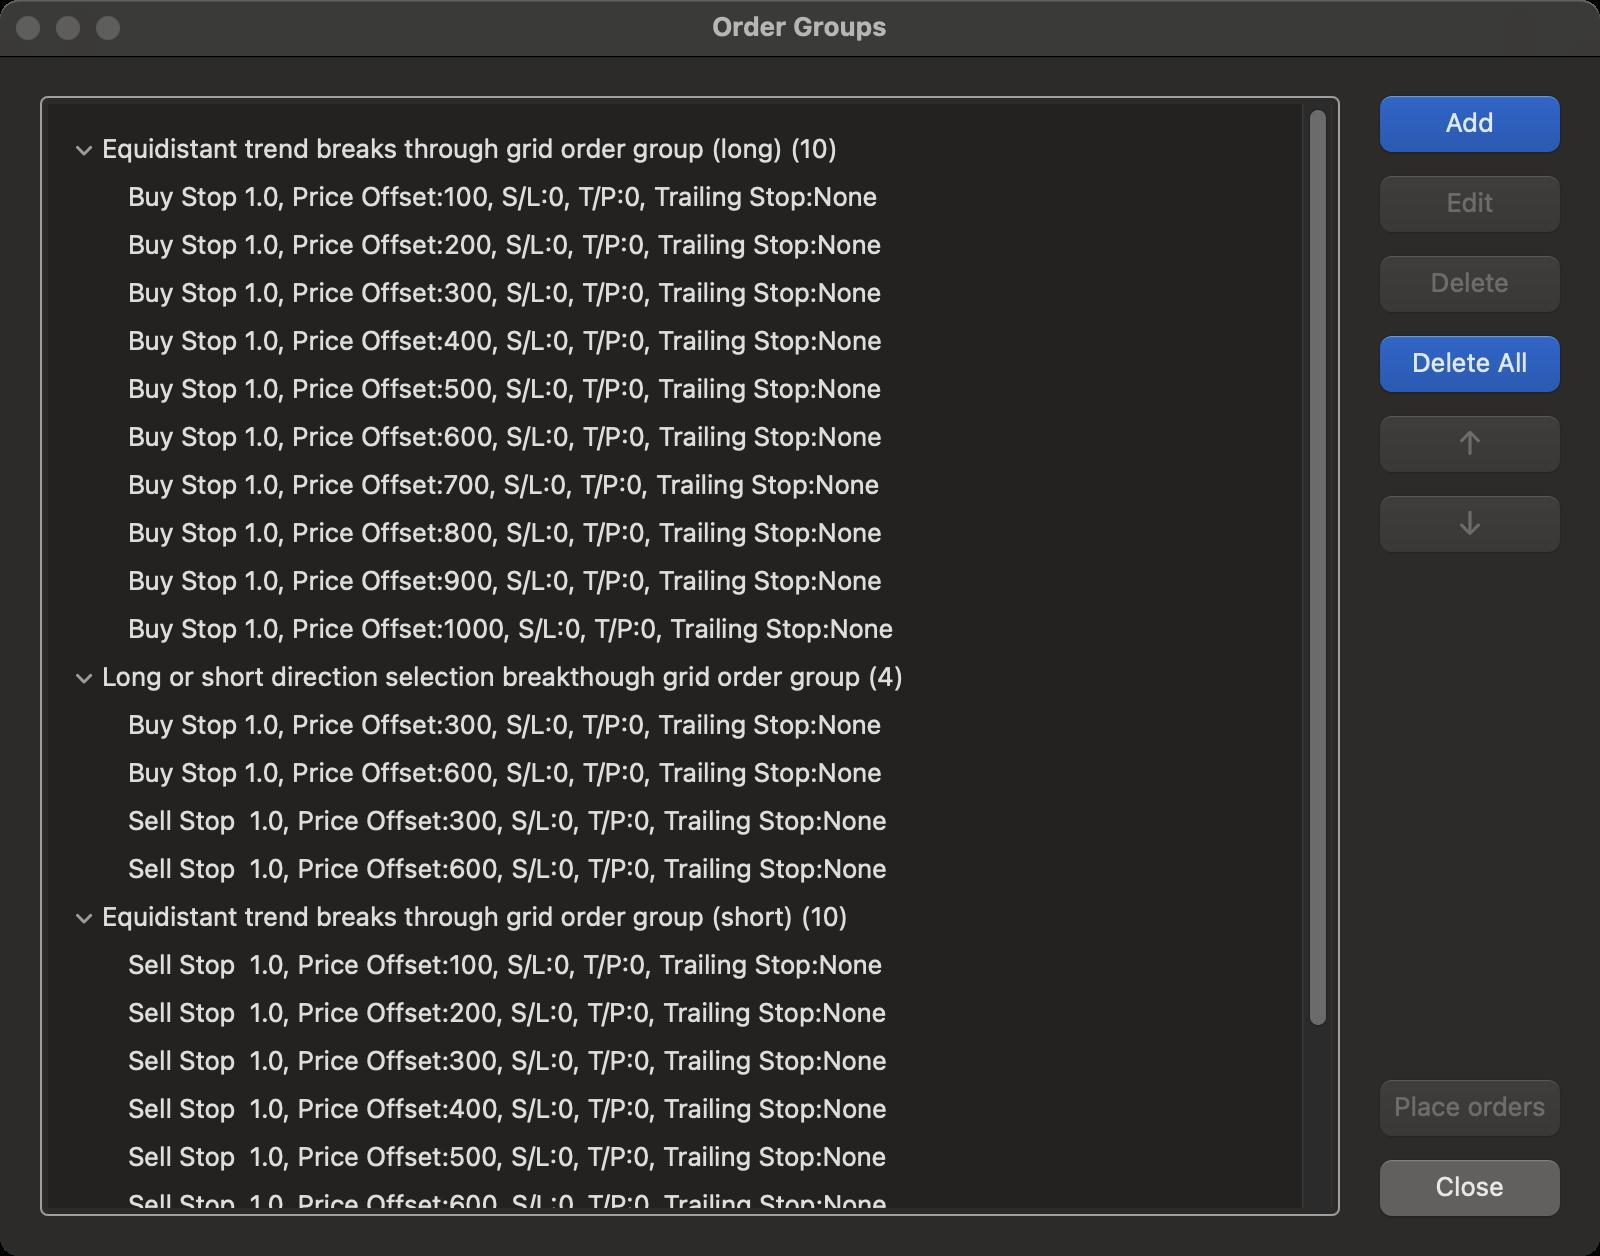
Accessibility tree:
{"name": "Order_Groups", "role": "AXWindow", "description": null, "role_description": "dialog", "value": null, "position": "464.00;130.00", "size": "800;628", "children": [{"name": null, "role": "AXGroup", "description": null, "role_description": "group", "value": null, "position": "20.00;48.00", "size": "650;560", "children": [{"name": null, "role": "AXScrollArea", "description": null, "role_description": "scroll area", "value": null, "position": "24.00;52.00", "size": "642;552", "children": [{"name": null, "role": "AXOutline", "description": null, "role_description": "outline", "value": null, "position": "24.00;52.00", "size": "627;658", "children": [{"name": null, "role": "AXRow", "description": null, "role_description": "outline row", "value": null, "position": "24.00;62.00", "size": "627;24", "children": [{"name": null, "role": "AXCell", "description": null, "role_description": "cell", "value": null, "position": "34.00;62.00", "size": "607;24", "children": [{"name": null, "role": "AXStaticText", "description": null, "role_description": "text", "value": "Equidistant trend breaks through grid order group (long) (10)", "position": "49.00;66.00", "size": "586;16", "children": []}, {"name": null, "role": "AXDisclosureTriangle", "description": null, "role_description": "disclosure triangle", "value": 1, "position": "36.00;62.00", "size": "13;24", "children": []}]}]}, {"name": null, "role": "AXRow", "description": null, "role_description": "outline row", "value": null, "position": "24.00;86.00", "size": "627;24", "children": [{"name": null, "role": "AXCell", "description": null, "role_description": "cell", "value": null, "position": "34.00;86.00", "size": "607;24", "children": [{"name": null, "role": "AXStaticText", "description": null, "role_description": "text", "value": "Buy Stop 1.0, Price Offset:100, S/L:0, T/P:0, Trailing Stop:None", "position": "62.00;90.00", "size": "573;16", "children": []}]}]}, {"name": null, "role": "AXRow", "description": null, "role_description": "outline row", "value": null, "position": "24.00;110.00", "size": "627;24", "children": [{"name": null, "role": "AXCell", "description": null, "role_description": "cell", "value": null, "position": "34.00;110.00", "size": "607;24", "children": [{"name": null, "role": "AXStaticText", "description": null, "role_description": "text", "value": "Buy Stop 1.0, Price Offset:200, S/L:0, T/P:0, Trailing Stop:None", "position": "62.00;114.00", "size": "573;16", "children": []}]}]}, {"name": null, "role": "AXRow", "description": null, "role_description": "outline row", "value": null, "position": "24.00;134.00", "size": "627;24", "children": [{"name": null, "role": "AXCell", "description": null, "role_description": "cell", "value": null, "position": "34.00;134.00", "size": "607;24", "children": [{"name": null, "role": "AXStaticText", "description": null, "role_description": "text", "value": "Buy Stop 1.0, Price Offset:300, S/L:0, T/P:0, Trailing Stop:None", "position": "62.00;138.00", "size": "573;16", "children": []}]}]}, {"name": null, "role": "AXRow", "description": null, "role_description": "outline row", "value": null, "position": "24.00;158.00", "size": "627;24", "children": [{"name": null, "role": "AXCell", "description": null, "role_description": "cell", "value": null, "position": "34.00;158.00", "size": "607;24", "children": [{"name": null, "role": "AXStaticText", "description": null, "role_description": "text", "value": "Buy Stop 1.0, Price Offset:400, S/L:0, T/P:0, Trailing Stop:None", "position": "62.00;162.00", "size": "573;16", "children": []}]}]}, {"name": null, "role": "AXRow", "description": null, "role_description": "outline row", "value": null, "position": "24.00;182.00", "size": "627;24", "children": [{"name": null, "role": "AXCell", "description": null, "role_description": "cell", "value": null, "position": "34.00;182.00", "size": "607;24", "children": [{"name": null, "role": "AXStaticText", "description": null, "role_description": "text", "value": "Buy Stop 1.0, Price Offset:500, S/L:0, T/P:0, Trailing Stop:None", "position": "62.00;186.00", "size": "573;16", "children": []}]}]}, {"name": null, "role": "AXRow", "description": null, "role_description": "outline row", "value": null, "position": "24.00;206.00", "size": "627;24", "children": [{"name": null, "role": "AXCell", "description": null, "role_description": "cell", "value": null, "position": "34.00;206.00", "size": "607;24", "children": [{"name": null, "role": "AXStaticText", "description": null, "role_description": "text", "value": "Buy Stop 1.0, Price Offset:600, S/L:0, T/P:0, Trailing Stop:None", "position": "62.00;210.00", "size": "573;16", "children": []}]}]}, {"name": null, "role": "AXRow", "description": null, "role_description": "outline row", "value": null, "position": "24.00;230.00", "size": "627;24", "children": [{"name": null, "role": "AXCell", "description": null, "role_description": "cell", "value": null, "position": "34.00;230.00", "size": "607;24", "children": [{"name": null, "role": "AXStaticText", "description": null, "role_description": "text", "value": "Buy Stop 1.0, Price Offset:700, S/L:0, T/P:0, Trailing Stop:None", "position": "62.00;234.00", "size": "573;16", "children": []}]}]}, {"name": null, "role": "AXRow", "description": null, "role_description": "outline row", "value": null, "position": "24.00;254.00", "size": "627;24", "children": [{"name": null, "role": "AXCell", "description": null, "role_description": "cell", "value": null, "position": "34.00;254.00", "size": "607;24", "children": [{"name": null, "role": "AXStaticText", "description": null, "role_description": "text", "value": "Buy Stop 1.0, Price Offset:800, S/L:0, T/P:0, Trailing Stop:None", "position": "62.00;258.00", "size": "573;16", "children": []}]}]}, {"name": null, "role": "AXRow", "description": null, "role_description": "outline row", "value": null, "position": "24.00;278.00", "size": "627;24", "children": [{"name": null, "role": "AXCell", "description": null, "role_description": "cell", "value": null, "position": "34.00;278.00", "size": "607;24", "children": [{"name": null, "role": "AXStaticText", "description": null, "role_description": "text", "value": "Buy Stop 1.0, Price Offset:900, S/L:0, T/P:0, Trailing Stop:None", "position": "62.00;282.00", "size": "573;16", "children": []}]}]}, {"name": null, "role": "AXRow", "description": null, "role_description": "outline row", "value": null, "position": "24.00;302.00", "size": "627;24", "children": [{"name": null, "role": "AXCell", "description": null, "role_description": "cell", "value": null, "position": "34.00;302.00", "size": "607;24", "children": [{"name": null, "role": "AXStaticText", "description": null, "role_description": "text", "value": "Buy Stop 1.0, Price Offset:1000, S/L:0, T/P:0, Trailing Stop:None", "position": "62.00;306.00", "size": "573;16", "children": []}]}]}, {"name": null, "role": "AXRow", "description": null, "role_description": "outline row", "value": null, "position": "24.00;326.00", "size": "627;24", "children": [{"name": null, "role": "AXCell", "description": null, "role_description": "cell", "value": null, "position": "34.00;326.00", "size": "607;24", "children": [{"name": null, "role": "AXStaticText", "description": null, "role_description": "text", "value": "Long or short direction selection breakthough grid order group (4)", "position": "49.00;330.00", "size": "586;16", "children": []}, {"name": null, "role": "AXDisclosureTriangle", "description": null, "role_description": "disclosure triangle", "value": 1, "position": "36.00;326.00", "size": "13;24", "children": []}]}]}, {"name": null, "role": "AXRow", "description": null, "role_description": "outline row", "value": null, "position": "24.00;350.00", "size": "627;24", "children": [{"name": null, "role": "AXCell", "description": null, "role_description": "cell", "value": null, "position": "34.00;350.00", "size": "607;24", "children": [{"name": null, "role": "AXStaticText", "description": null, "role_description": "text", "value": "Buy Stop 1.0, Price Offset:300, S/L:0, T/P:0, Trailing Stop:None", "position": "62.00;354.00", "size": "573;16", "children": []}]}]}, {"name": null, "role": "AXRow", "description": null, "role_description": "outline row", "value": null, "position": "24.00;374.00", "size": "627;24", "children": [{"name": null, "role": "AXCell", "description": null, "role_description": "cell", "value": null, "position": "34.00;374.00", "size": "607;24", "children": [{"name": null, "role": "AXStaticText", "description": null, "role_description": "text", "value": "Buy Stop 1.0, Price Offset:600, S/L:0, T/P:0, Trailing Stop:None", "position": "62.00;378.00", "size": "573;16", "children": []}]}]}, {"name": null, "role": "AXRow", "description": null, "role_description": "outline row", "value": null, "position": "24.00;398.00", "size": "627;24", "children": [{"name": null, "role": "AXCell", "description": null, "role_description": "cell", "value": null, "position": "34.00;398.00", "size": "607;24", "children": [{"name": null, "role": "AXStaticText", "description": null, "role_description": "text", "value": "Sell Stop  1.0, Price Offset:300, S/L:0, T/P:0, Trailing Stop:None", "position": "62.00;402.00", "size": "573;16", "children": []}]}]}, {"name": null, "role": "AXRow", "description": null, "role_description": "outline row", "value": null, "position": "24.00;422.00", "size": "627;24", "children": [{"name": null, "role": "AXCell", "description": null, "role_description": "cell", "value": null, "position": "34.00;422.00", "size": "607;24", "children": [{"name": null, "role": "AXStaticText", "description": null, "role_description": "text", "value": "Sell Stop  1.0, Price Offset:600, S/L:0, T/P:0, Trailing Stop:None", "position": "62.00;426.00", "size": "573;16", "children": []}]}]}, {"name": null, "role": "AXRow", "description": null, "role_description": "outline row", "value": null, "position": "24.00;446.00", "size": "627;24", "children": [{"name": null, "role": "AXCell", "description": null, "role_description": "cell", "value": null, "position": "34.00;446.00", "size": "607;24", "children": [{"name": null, "role": "AXStaticText", "description": null, "role_description": "text", "value": "Equidistant trend breaks through grid order group (short) (10)", "position": "49.00;450.00", "size": "586;16", "children": []}, {"name": null, "role": "AXDisclosureTriangle", "description": null, "role_description": "disclosure triangle", "value": 1, "position": "36.00;446.00", "size": "13;24", "children": []}]}]}, {"name": null, "role": "AXRow", "description": null, "role_description": "outline row", "value": null, "position": "24.00;470.00", "size": "627;24", "children": [{"name": null, "role": "AXCell", "description": null, "role_description": "cell", "value": null, "position": "34.00;470.00", "size": "607;24", "children": [{"name": null, "role": "AXStaticText", "description": null, "role_description": "text", "value": "Sell Stop  1.0, Price Offset:100, S/L:0, T/P:0, Trailing Stop:None", "position": "62.00;474.00", "size": "573;16", "children": []}]}]}, {"name": null, "role": "AXRow", "description": null, "role_description": "outline row", "value": null, "position": "24.00;494.00", "size": "627;24", "children": [{"name": null, "role": "AXCell", "description": null, "role_description": "cell", "value": null, "position": "34.00;494.00", "size": "607;24", "children": [{"name": null, "role": "AXStaticText", "description": null, "role_description": "text", "value": "Sell Stop  1.0, Price Offset:200, S/L:0, T/P:0, Trailing Stop:None", "position": "62.00;498.00", "size": "573;16", "children": []}]}]}, {"name": null, "role": "AXRow", "description": null, "role_description": "outline row", "value": null, "position": "24.00;518.00", "size": "627;24", "children": [{"name": null, "role": "AXCell", "description": null, "role_description": "cell", "value": null, "position": "34.00;518.00", "size": "607;24", "children": [{"name": null, "role": "AXStaticText", "description": null, "role_description": "text", "value": "Sell Stop  1.0, Price Offset:300, S/L:0, T/P:0, Trailing Stop:None", "position": "62.00;522.00", "size": "573;16", "children": []}]}]}, {"name": null, "role": "AXRow", "description": null, "role_description": "outline row", "value": null, "position": "24.00;542.00", "size": "627;24", "children": [{"name": null, "role": "AXCell", "description": null, "role_description": "cell", "value": null, "position": "34.00;542.00", "size": "607;24", "children": [{"name": null, "role": "AXStaticText", "description": null, "role_description": "text", "value": "Sell Stop  1.0, Price Offset:400, S/L:0, T/P:0, Trailing Stop:None", "position": "62.00;546.00", "size": "573;16", "children": []}]}]}, {"name": null, "role": "AXRow", "description": null, "role_description": "outline row", "value": null, "position": "24.00;566.00", "size": "627;24", "children": [{"name": null, "role": "AXCell", "description": null, "role_description": "cell", "value": null, "position": "34.00;566.00", "size": "607;24", "children": [{"name": null, "role": "AXStaticText", "description": null, "role_description": "text", "value": "Sell Stop  1.0, Price Offset:500, S/L:0, T/P:0, Trailing Stop:None", "position": "62.00;570.00", "size": "573;16", "children": []}]}]}, {"name": null, "role": "AXRow", "description": null, "role_description": "outline row", "value": null, "position": "24.00;590.00", "size": "627;24", "children": [{"name": null, "role": "AXCell", "description": null, "role_description": "cell", "value": null, "position": "34.00;590.00", "size": "607;24", "children": [{"name": null, "role": "AXStaticText", "description": null, "role_description": "text", "value": "Sell Stop  1.0, Price Offset:600, S/L:0, T/P:0, Trailing Stop:None", "position": "62.00;594.00", "size": "573;16", "children": []}]}]}, {"name": null, "role": "AXRow", "description": null, "role_description": "outline row", "value": null, "position": "24.00;614.00", "size": "627;24", "children": [{"name": null, "role": "AXCell", "description": null, "role_description": "cell", "value": null, "position": "34.00;614.00", "size": "607;24", "children": [{"name": null, "role": "AXStaticText", "description": null, "role_description": "text", "value": "Sell Stop  1.0, Price Offset:700, S/L:0, T/P:0, Trailing Stop:None", "position": "62.00;618.00", "size": "573;16", "children": []}]}]}, {"name": null, "role": "AXRow", "description": null, "role_description": "outline row", "value": null, "position": "24.00;638.00", "size": "627;24", "children": [{"name": null, "role": "AXCell", "description": null, "role_description": "cell", "value": null, "position": "34.00;638.00", "size": "607;24", "children": [{"name": null, "role": "AXStaticText", "description": null, "role_description": "text", "value": "Sell Stop  1.0, Price Offset:800, S/L:0, T/P:0, Trailing Stop:None", "position": "62.00;642.00", "size": "573;16", "children": []}]}]}, {"name": null, "role": "AXRow", "description": null, "role_description": "outline row", "value": null, "position": "24.00;662.00", "size": "627;24", "children": [{"name": null, "role": "AXCell", "description": null, "role_description": "cell", "value": null, "position": "34.00;662.00", "size": "607;24", "children": [{"name": null, "role": "AXStaticText", "description": null, "role_description": "text", "value": "Sell Stop  1.0, Price Offset:900, S/L:0, T/P:0, Trailing Stop:None", "position": "62.00;666.00", "size": "573;16", "children": []}]}]}, {"name": null, "role": "AXRow", "description": null, "role_description": "outline row", "value": null, "position": "24.00;686.00", "size": "627;24", "children": [{"name": null, "role": "AXCell", "description": null, "role_description": "cell", "value": null, "position": "34.00;686.00", "size": "607;24", "children": [{"name": null, "role": "AXStaticText", "description": null, "role_description": "text", "value": "Sell Stop  1.0, Price Offset:1000, S/L:0, T/P:0, Trailing Stop:None", "position": "62.00;690.00", "size": "573;16", "children": []}]}]}, {"name": null, "role": "AXColumn", "description": null, "role_description": "column", "value": null, "position": "34.00;52.00", "size": "607;658", "children": []}]}, {"name": null, "role": "AXScrollBar", "description": null, "role_description": "scroll bar", "value": 0.0, "position": "651.00;52.00", "size": "15;552", "children": [{"name": null, "role": "AXValueIndicator", "description": null, "role_description": "value indicator", "value": 0.0, "position": "651.00;54.00", "size": "15;460", "children": []}, {"name": null, "role": "AXButton", "description": null, "role_description": "increment arrow button", "value": null, "position": "651.00;52.00", "size": "0;0", "children": []}, {"name": null, "role": "AXButton", "description": null, "role_description": "decrement arrow button", "value": null, "position": "651.00;52.00", "size": "0;0", "children": []}, {"name": null, "role": "AXButton", "description": null, "role_description": "increment page button", "value": null, "position": "651.00;514.00", "size": "15;90", "children": []}, {"name": null, "role": "AXButton", "description": null, "role_description": "decrement page button", "value": null, "position": "651.00;52.00", "size": "15;2", "children": []}]}]}]}, {"name": "Edit", "role": "AXButton", "description": null, "role_description": "button", "value": null, "position": "684.00;82.00", "size": "102;40", "children": []}, {"name": "Delete", "role": "AXButton", "description": null, "role_description": "button", "value": null, "position": "684.00;122.00", "size": "102;40", "children": []}, {"name": "Close", "role": "AXButton", "description": null, "role_description": "button", "value": null, "position": "684.00;574.00", "size": "102;40", "children": []}, {"name": "", "role": "AXButton", "description": "Up", "role_description": "button", "value": null, "position": "684.00;202.00", "size": "102;40", "children": []}, {"name": "", "role": "AXButton", "description": "Down", "role_description": "button", "value": null, "position": "684.00;242.00", "size": "102;40", "children": []}, {"name": "Delete_All", "role": "AXButton", "description": null, "role_description": "button", "value": null, "position": "684.00;162.00", "size": "102;40", "children": []}, {"name": "Add", "role": "AXButton", "description": null, "role_description": "button", "value": null, "position": "684.00;42.00", "size": "102;40", "children": []}, {"name": "Place_orders", "role": "AXButton", "description": null, "role_description": "button", "value": null, "position": "684.00;534.00", "size": "102;40", "children": []}, {"name": null, "role": "AXButton", "description": null, "role_description": "close button", "value": null, "position": "7.00;6.00", "size": "14;16", "children": []}, {"name": null, "role": "AXButton", "description": null, "role_description": "zoom button", "value": null, "position": "47.00;6.00", "size": "14;16", "children": [{"name": null, "role": "AXGroup", "description": null, "role_description": "group", "value": null, "position": "47.00;6.00", "size": "14;16", "children": []}]}, {"name": null, "role": "AXButton", "description": null, "role_description": "minimize button", "value": null, "position": "27.00;6.00", "size": "14;16", "children": []}, {"name": null, "role": "AXStaticText", "description": null, "role_description": "text", "value": "Order Groups", "position": "354.00;5.00", "size": "92;16", "children": []}]}